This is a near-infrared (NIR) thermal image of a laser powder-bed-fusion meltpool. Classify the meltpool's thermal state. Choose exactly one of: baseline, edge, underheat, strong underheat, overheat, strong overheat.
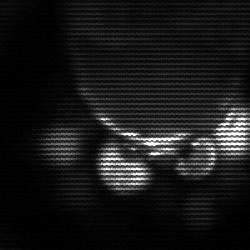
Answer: baseline